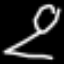
Label: squiggle